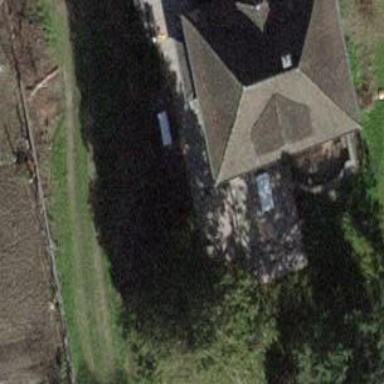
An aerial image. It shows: Building with tiled roof.